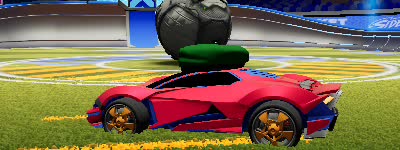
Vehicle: werewolf